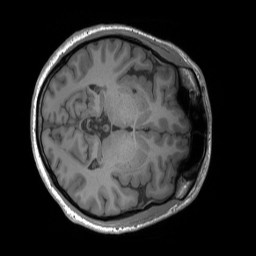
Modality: T1w
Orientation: axial
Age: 29
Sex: male